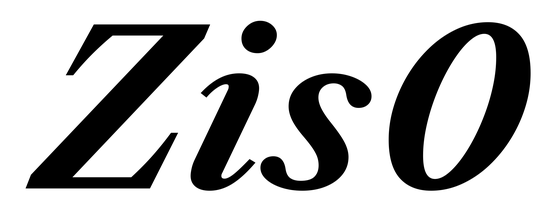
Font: LibreCaslonText-Italic_Bold_Italic